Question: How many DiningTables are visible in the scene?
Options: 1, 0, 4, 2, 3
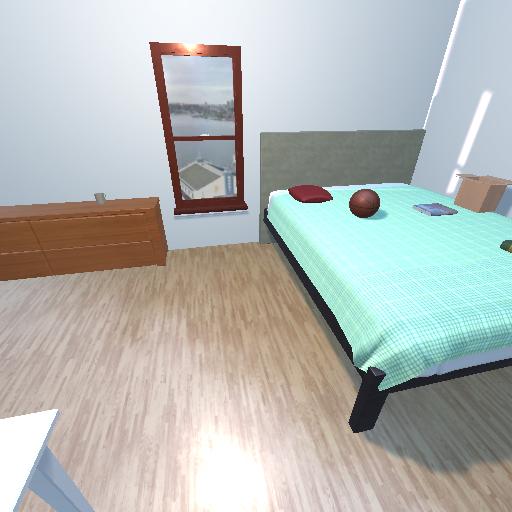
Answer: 1